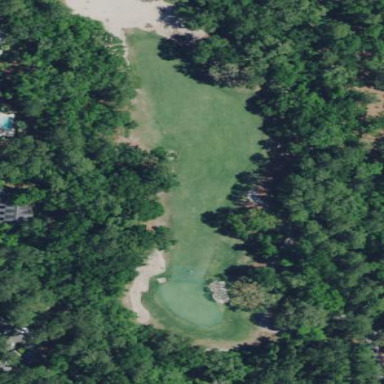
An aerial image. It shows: Area of rough grass used for golf.